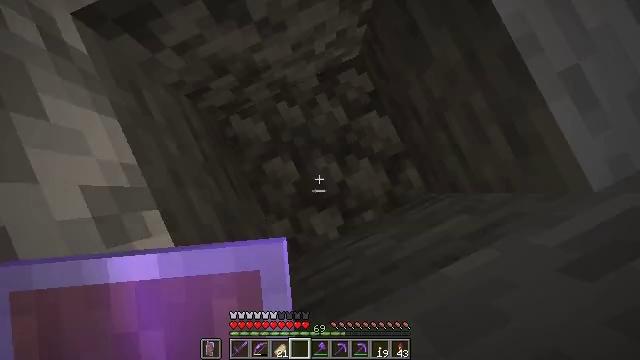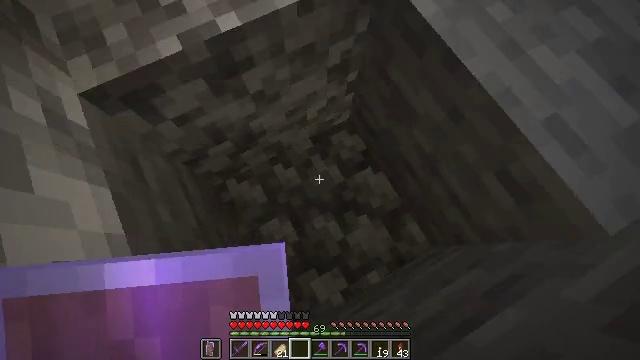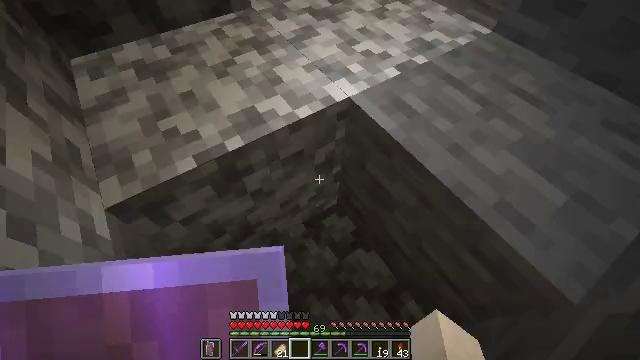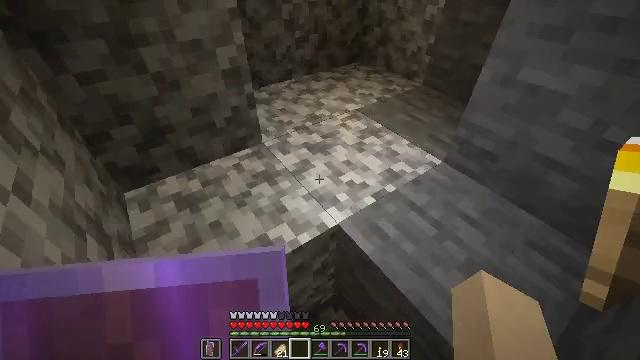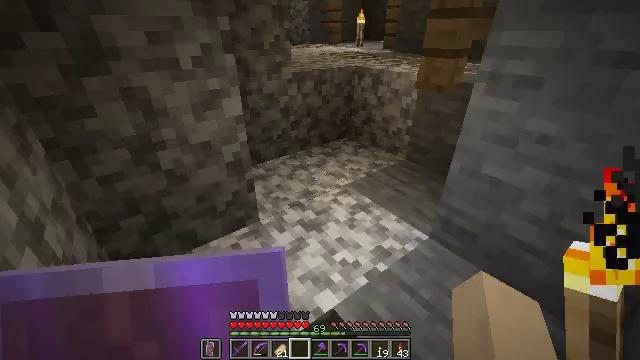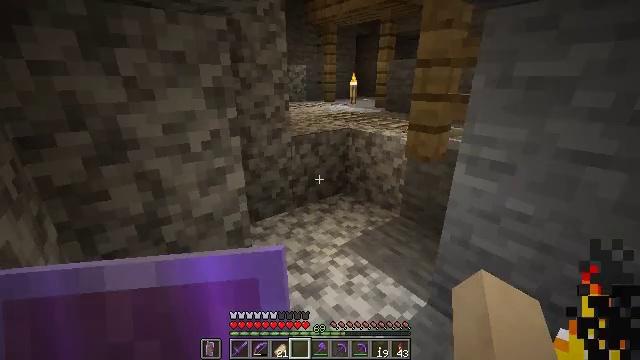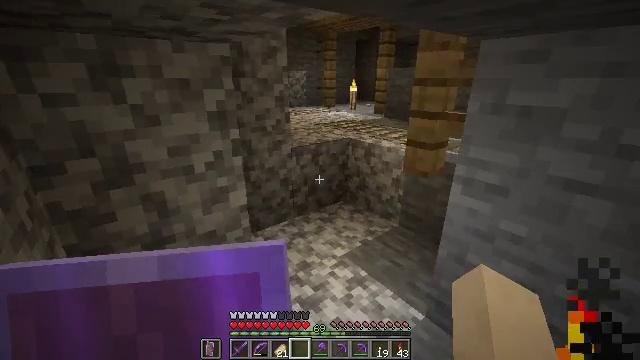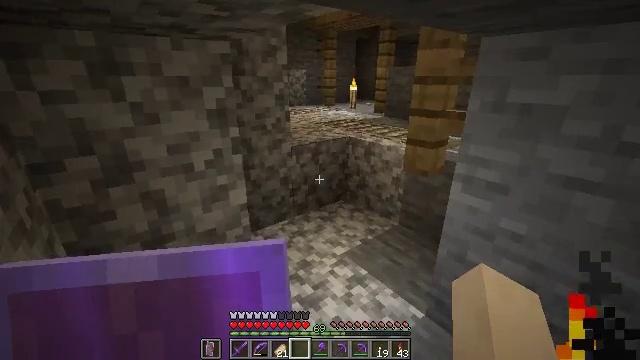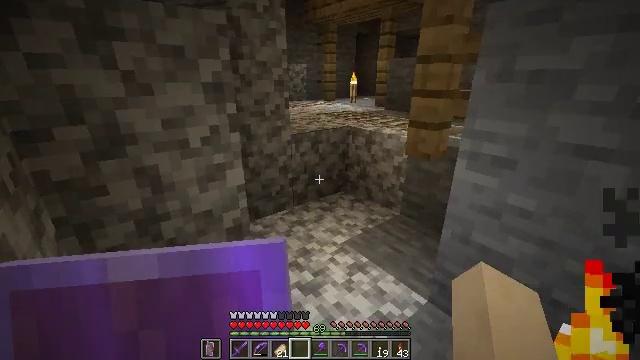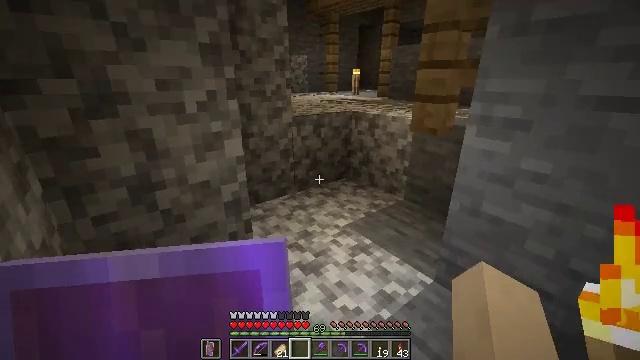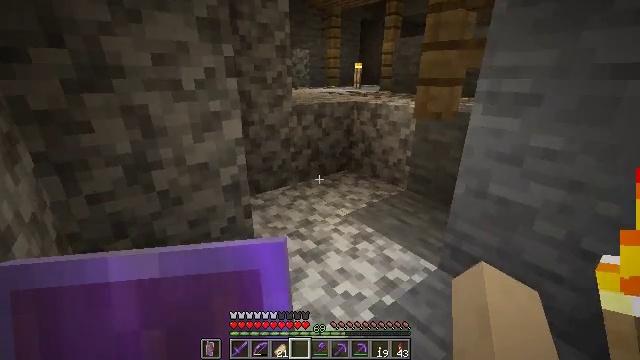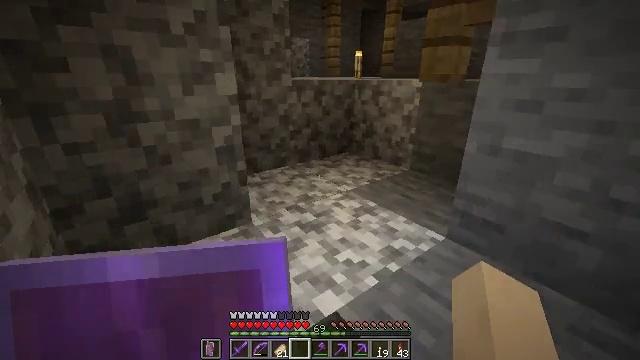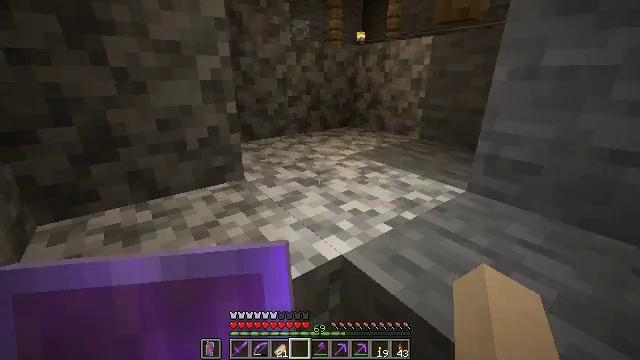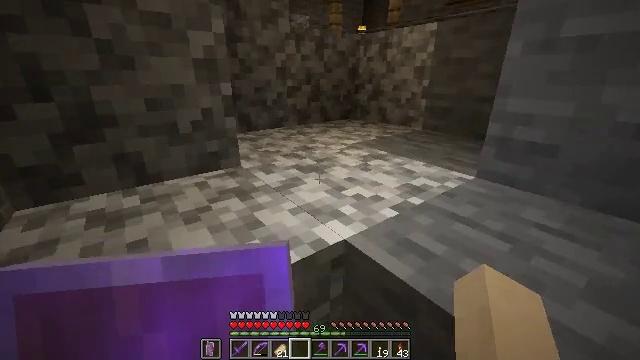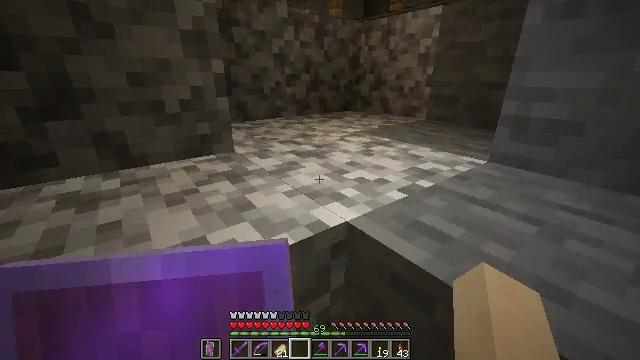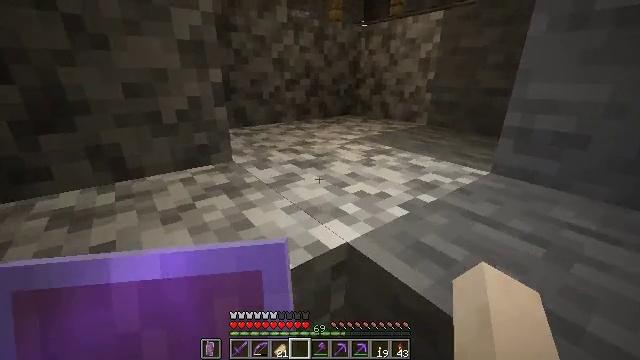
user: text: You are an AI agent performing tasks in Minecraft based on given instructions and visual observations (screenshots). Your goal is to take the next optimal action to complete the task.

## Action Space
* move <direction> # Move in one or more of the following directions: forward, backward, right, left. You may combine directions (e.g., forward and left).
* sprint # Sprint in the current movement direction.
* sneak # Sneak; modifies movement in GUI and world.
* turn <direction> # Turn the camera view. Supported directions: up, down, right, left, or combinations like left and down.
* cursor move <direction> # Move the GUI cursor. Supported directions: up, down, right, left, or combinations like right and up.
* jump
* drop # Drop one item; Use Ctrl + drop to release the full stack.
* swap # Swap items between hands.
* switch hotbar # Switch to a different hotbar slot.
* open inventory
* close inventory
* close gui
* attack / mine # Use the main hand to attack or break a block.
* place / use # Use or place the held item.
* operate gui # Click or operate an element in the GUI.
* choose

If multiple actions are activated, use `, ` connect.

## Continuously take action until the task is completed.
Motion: motion action
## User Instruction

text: Gather some oak planks.
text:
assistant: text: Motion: turn right and up, jump
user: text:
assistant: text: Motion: turn right and up, jump
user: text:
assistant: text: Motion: turn right and up
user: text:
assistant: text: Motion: turn right and up
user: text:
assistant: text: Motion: turn up
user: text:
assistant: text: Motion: no_op
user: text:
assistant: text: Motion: no_op
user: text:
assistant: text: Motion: no_op
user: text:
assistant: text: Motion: no_op
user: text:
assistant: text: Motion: move forward
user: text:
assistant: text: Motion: move forward
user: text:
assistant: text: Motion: move forward, jump
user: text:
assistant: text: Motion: move forward, jump
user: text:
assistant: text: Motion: move forward, jump
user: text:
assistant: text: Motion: move forward, jump
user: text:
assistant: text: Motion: move forward, jump
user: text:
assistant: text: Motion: move forward
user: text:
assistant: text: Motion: move forward
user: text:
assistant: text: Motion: move forward
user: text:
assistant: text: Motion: move forward
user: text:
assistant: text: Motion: move forward, turn right and up
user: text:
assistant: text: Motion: move forward, turn right and up
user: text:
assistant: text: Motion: move forward, turn right and up
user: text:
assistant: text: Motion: move forward
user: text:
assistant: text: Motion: move forward
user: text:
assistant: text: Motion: move forward
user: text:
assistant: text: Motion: move forward
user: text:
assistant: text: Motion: move forward
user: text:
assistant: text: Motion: move forward
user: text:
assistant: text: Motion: move forward